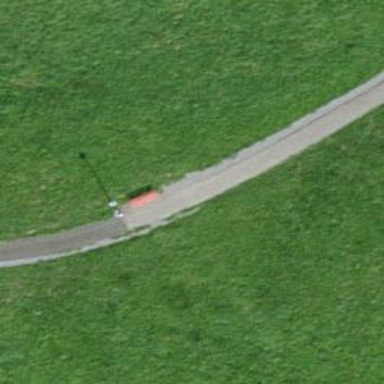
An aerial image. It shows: Bench.